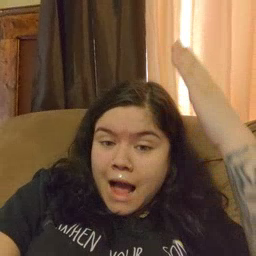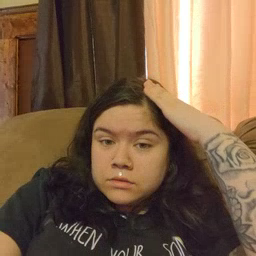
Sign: hat